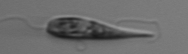
Label: Euglena